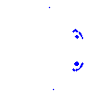
Particle: electron